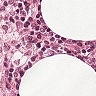
Metastatic tissue present: no